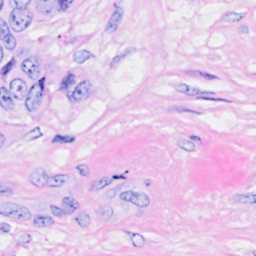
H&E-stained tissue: Breast